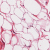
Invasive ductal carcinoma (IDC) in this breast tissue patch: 0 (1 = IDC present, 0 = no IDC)